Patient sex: F
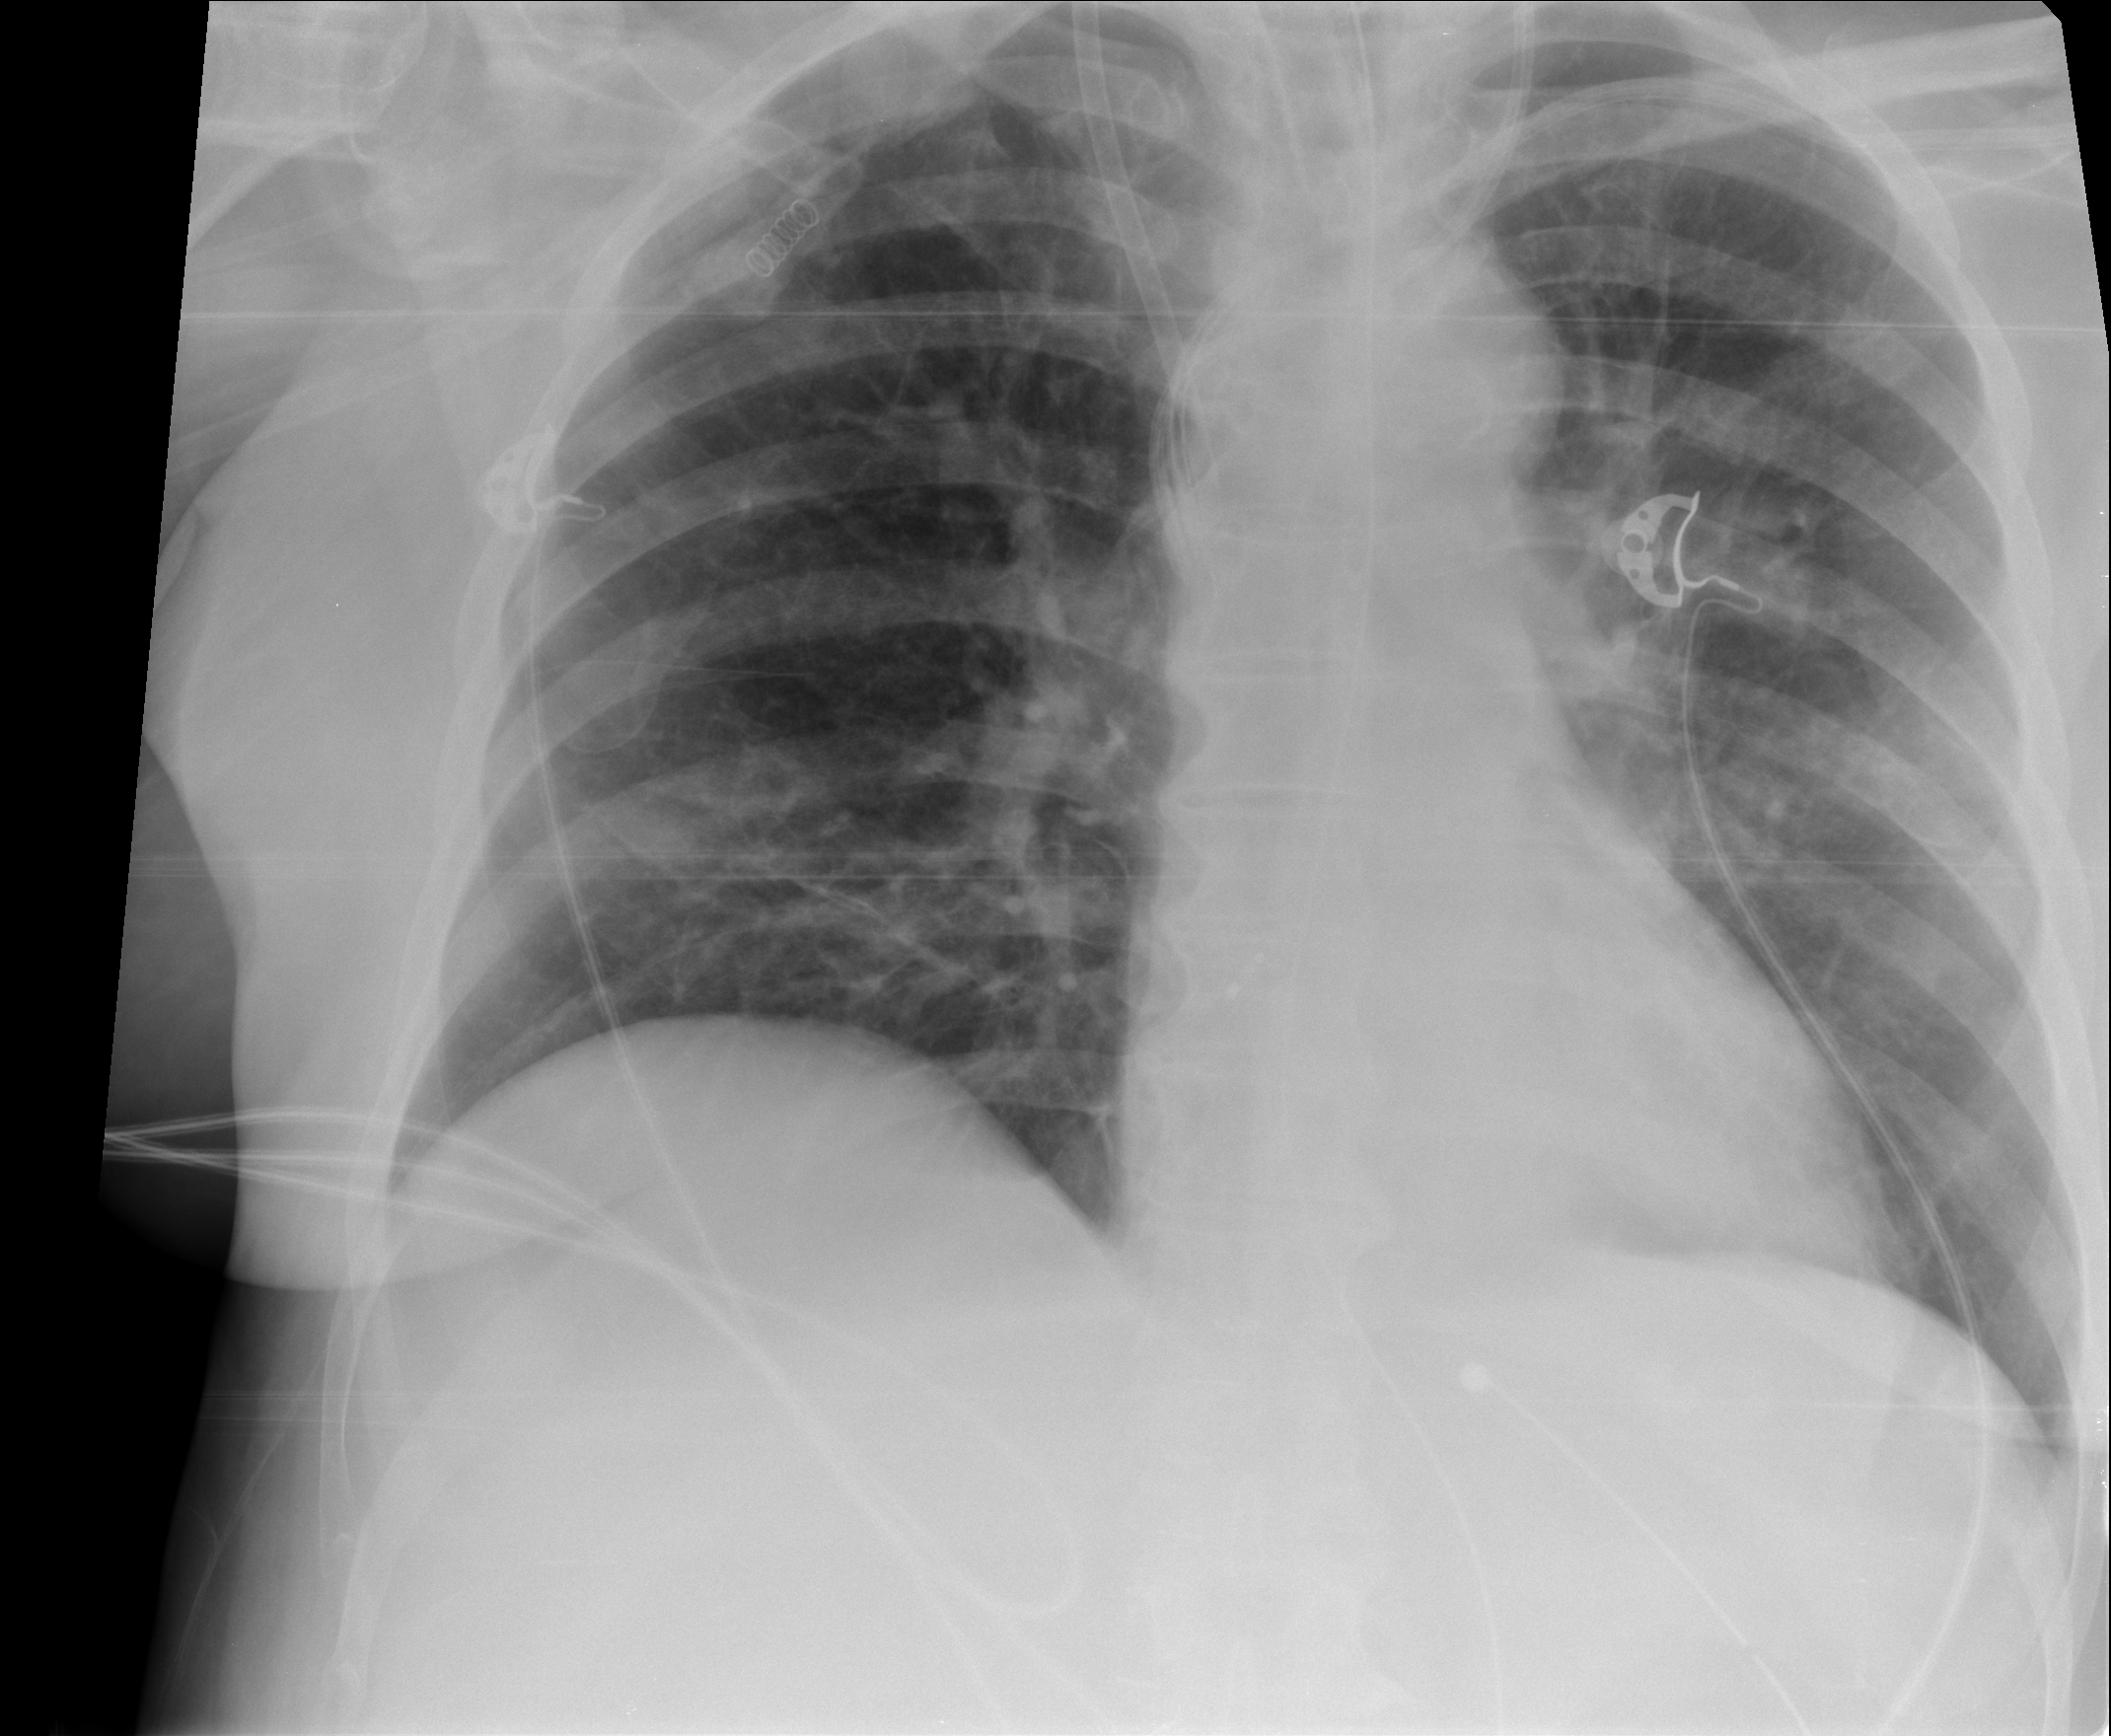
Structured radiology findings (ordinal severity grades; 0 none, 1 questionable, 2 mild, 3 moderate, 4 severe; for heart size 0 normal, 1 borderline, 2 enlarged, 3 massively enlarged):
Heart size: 2
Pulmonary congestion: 2
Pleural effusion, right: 0
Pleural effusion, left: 0
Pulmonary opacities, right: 0
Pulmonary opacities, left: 2
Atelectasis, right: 0
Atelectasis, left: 0